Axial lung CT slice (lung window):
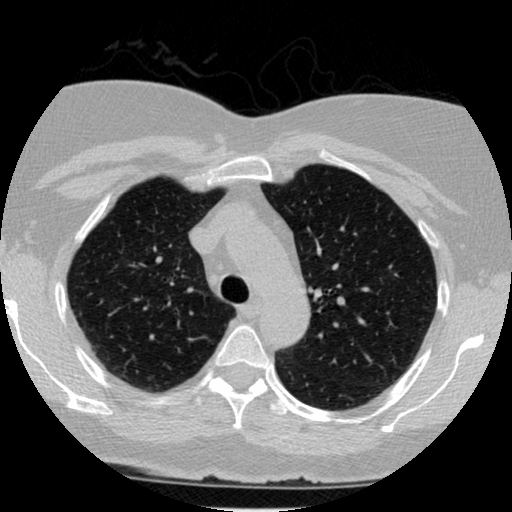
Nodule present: no